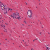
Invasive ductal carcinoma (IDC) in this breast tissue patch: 0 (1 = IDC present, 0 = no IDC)